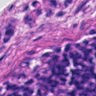
Metastatic tissue present: yes